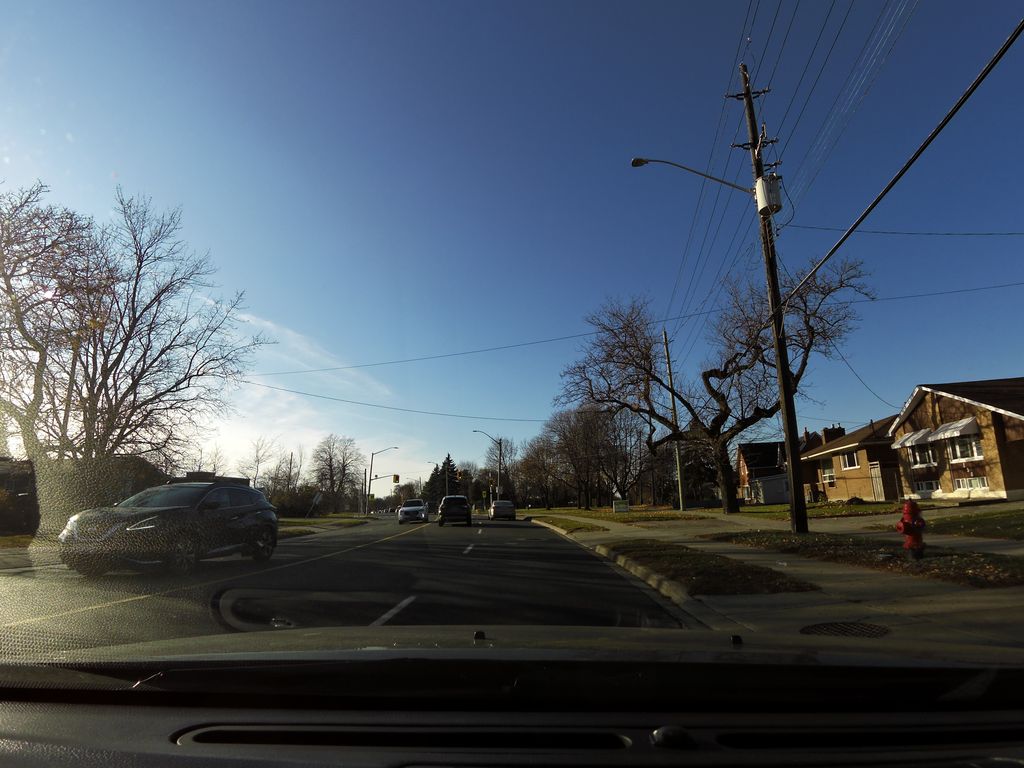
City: hamilton